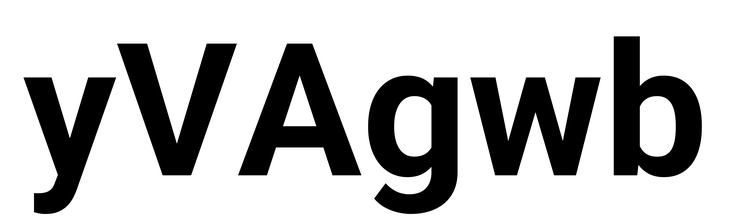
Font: Roboto_Bold